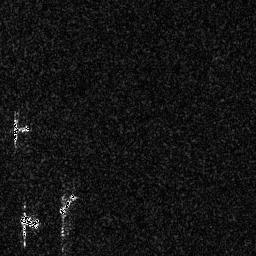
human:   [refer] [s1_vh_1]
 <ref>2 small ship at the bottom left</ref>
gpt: <box>[[22, 74, 29, 83, 0]], [[7, 83, 14, 89, 0]]</box>